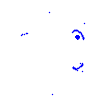
Particle: kaon